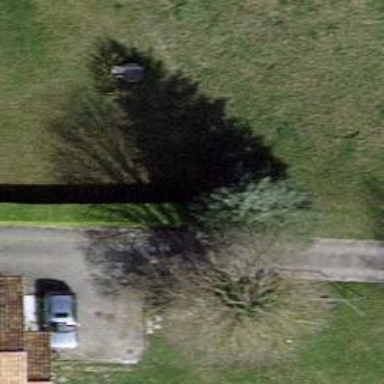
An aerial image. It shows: Evergreen tree with needle-leaved leaves.